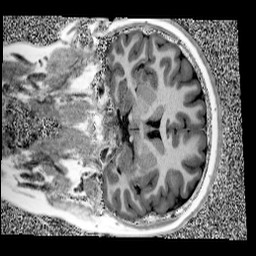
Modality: UNIT1
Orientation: coronal
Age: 10
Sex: female
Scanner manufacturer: siemens
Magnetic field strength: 3 T
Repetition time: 4 s
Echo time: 0.00303 s